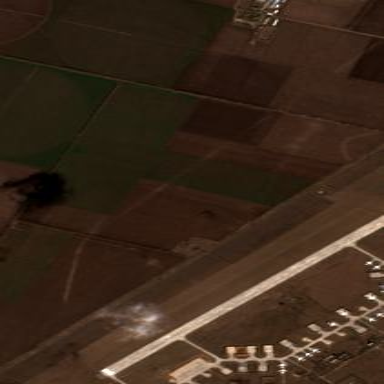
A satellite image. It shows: Concrete runway at airport.